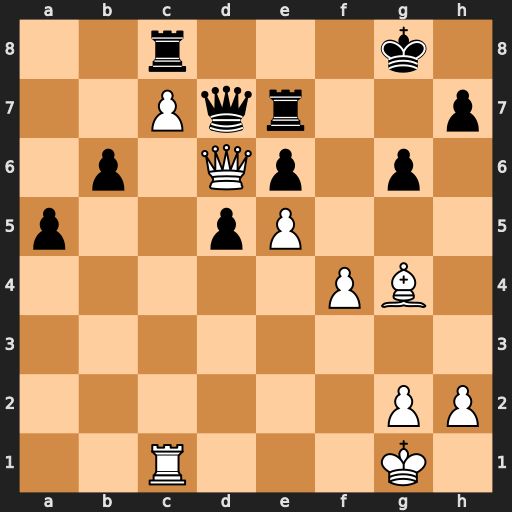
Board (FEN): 2r3k1/2Pqr2p/1p1Qp1p1/p2pP3/5PB1/8/6PP/2R3K1
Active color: w
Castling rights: -
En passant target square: -
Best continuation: Qxd7 Rxd7 Bxe6+ Kf8 Bxd7